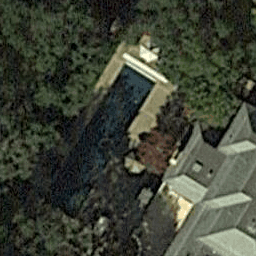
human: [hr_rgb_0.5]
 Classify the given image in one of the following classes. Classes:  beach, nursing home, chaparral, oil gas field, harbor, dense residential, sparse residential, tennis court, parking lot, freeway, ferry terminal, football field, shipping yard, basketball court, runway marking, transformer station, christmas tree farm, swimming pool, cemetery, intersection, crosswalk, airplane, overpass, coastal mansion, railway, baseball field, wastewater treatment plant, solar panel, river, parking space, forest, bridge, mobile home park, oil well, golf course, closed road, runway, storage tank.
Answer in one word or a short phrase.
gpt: swimming pool